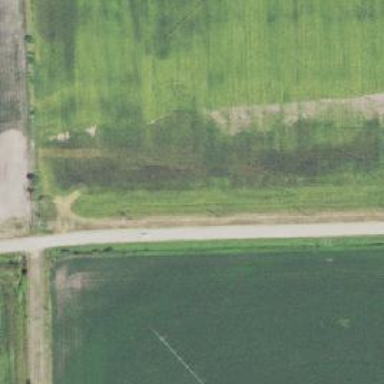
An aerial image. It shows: Unclassified road.